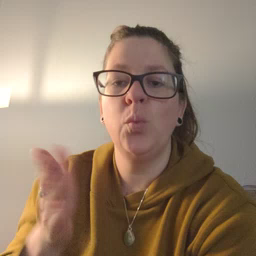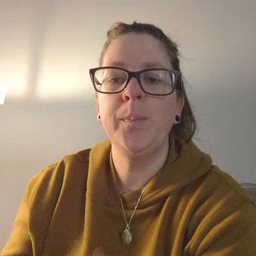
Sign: room